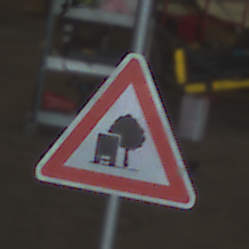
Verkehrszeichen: UnzureichendesLichtraumprofil
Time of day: Midday
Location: Indoor (Urban)
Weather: NotSpecified
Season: NotSpecified
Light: Natural